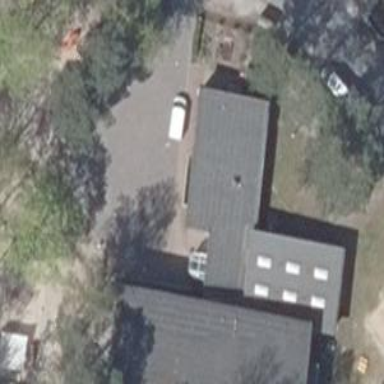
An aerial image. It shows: Kindergarten building.